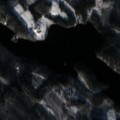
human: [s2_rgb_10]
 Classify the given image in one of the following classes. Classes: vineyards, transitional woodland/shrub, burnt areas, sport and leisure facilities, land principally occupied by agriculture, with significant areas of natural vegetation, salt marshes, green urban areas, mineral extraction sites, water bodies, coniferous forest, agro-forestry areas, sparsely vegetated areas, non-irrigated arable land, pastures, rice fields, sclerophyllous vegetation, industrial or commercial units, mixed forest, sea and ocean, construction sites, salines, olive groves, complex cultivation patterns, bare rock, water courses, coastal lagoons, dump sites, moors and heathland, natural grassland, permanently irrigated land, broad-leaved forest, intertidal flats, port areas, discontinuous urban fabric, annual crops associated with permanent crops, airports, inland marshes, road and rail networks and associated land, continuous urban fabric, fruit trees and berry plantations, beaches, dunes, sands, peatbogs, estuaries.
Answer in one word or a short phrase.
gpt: coniferous forest, mixed forest, transitional woodland/shrub, water bodies